Question: How can I get the name of students by using the section and year_level as arguments? Below is the ERD of my database.

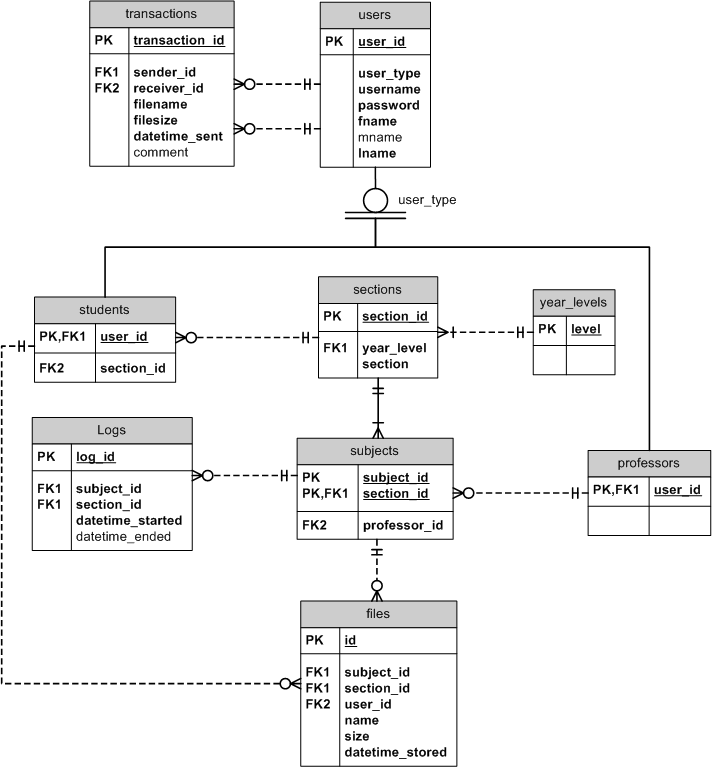
Answer: '''
select u.fname
from users u
join students s on u.user_id = s.user_id
join sections sec on s.section_id = sec.section_id
where sec.section_id = 1
and sec.year_level_section = 1
'''
You don't even need to join level table. Actually, you don't need that table at all.